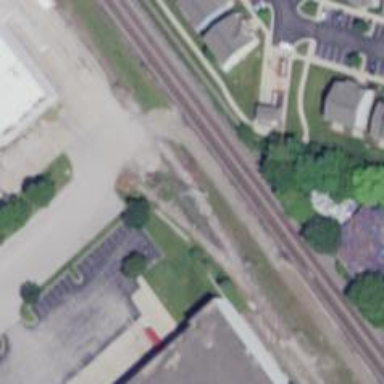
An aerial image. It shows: Rail spur service.